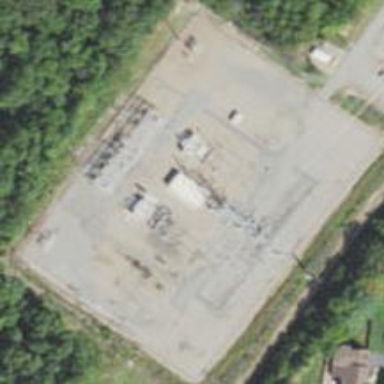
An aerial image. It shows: Distribution substation surrounded by fence.